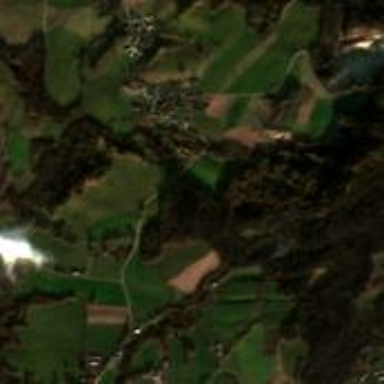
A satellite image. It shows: Picturesque farmland scene.